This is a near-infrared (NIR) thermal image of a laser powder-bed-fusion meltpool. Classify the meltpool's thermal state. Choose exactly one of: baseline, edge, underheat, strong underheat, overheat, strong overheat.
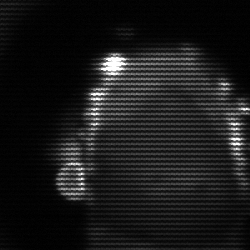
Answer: baseline